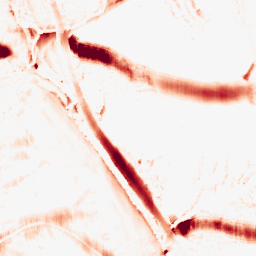
Category: morphological
Decomposition family: morphological_ellipse
Decomposition parameters: operation: opening
width: 30
height: 10
Upsampling method: linear_exact
Upsampling parameters: scale: 4
Upsampling scale: 4